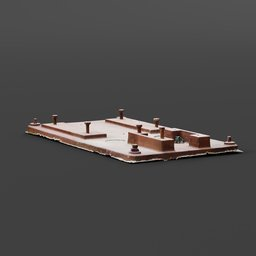
Label: mechanical